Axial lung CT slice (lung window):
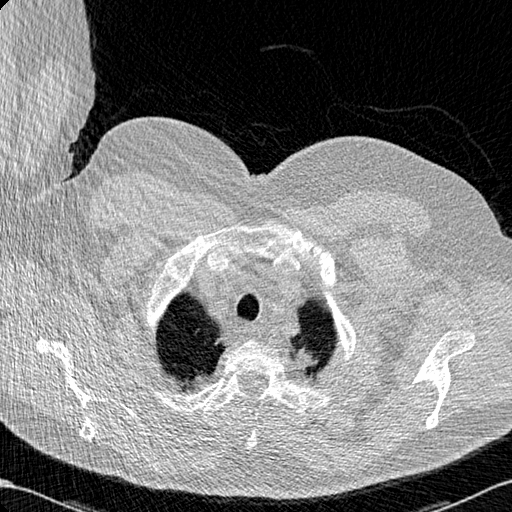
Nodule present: no